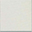
Piece: xx